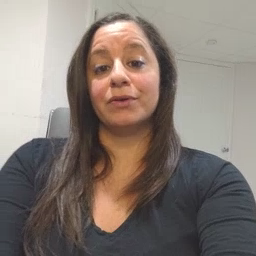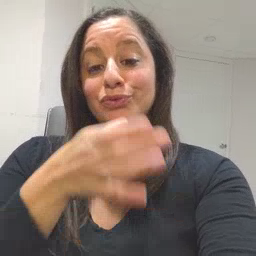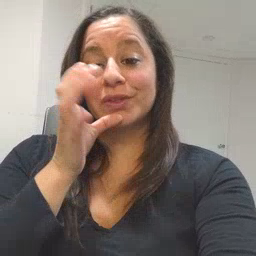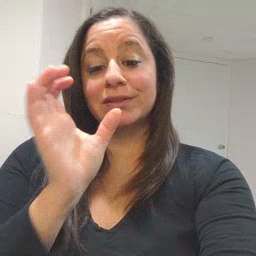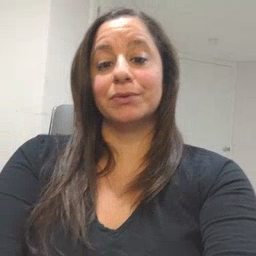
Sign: drink